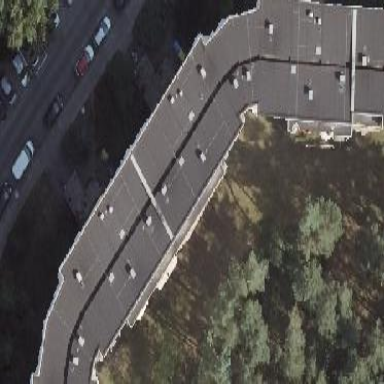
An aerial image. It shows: Building with apartments and flat roof.